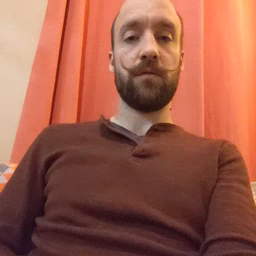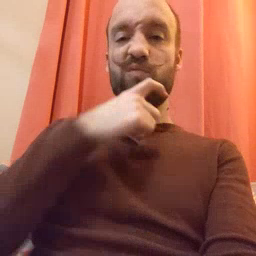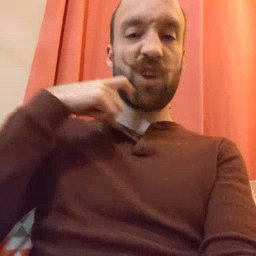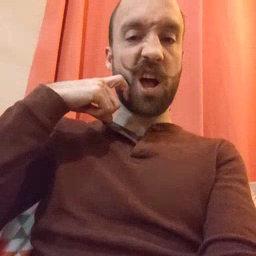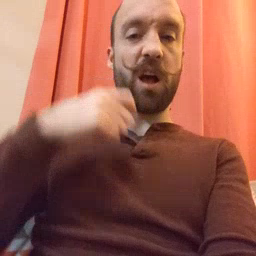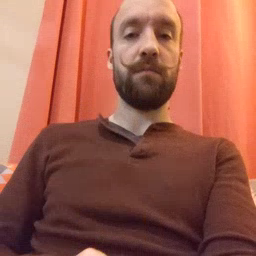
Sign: dry